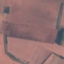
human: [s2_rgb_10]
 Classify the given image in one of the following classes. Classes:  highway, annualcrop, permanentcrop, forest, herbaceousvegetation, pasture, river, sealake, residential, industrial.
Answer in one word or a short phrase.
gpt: AnnualCrop